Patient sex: M
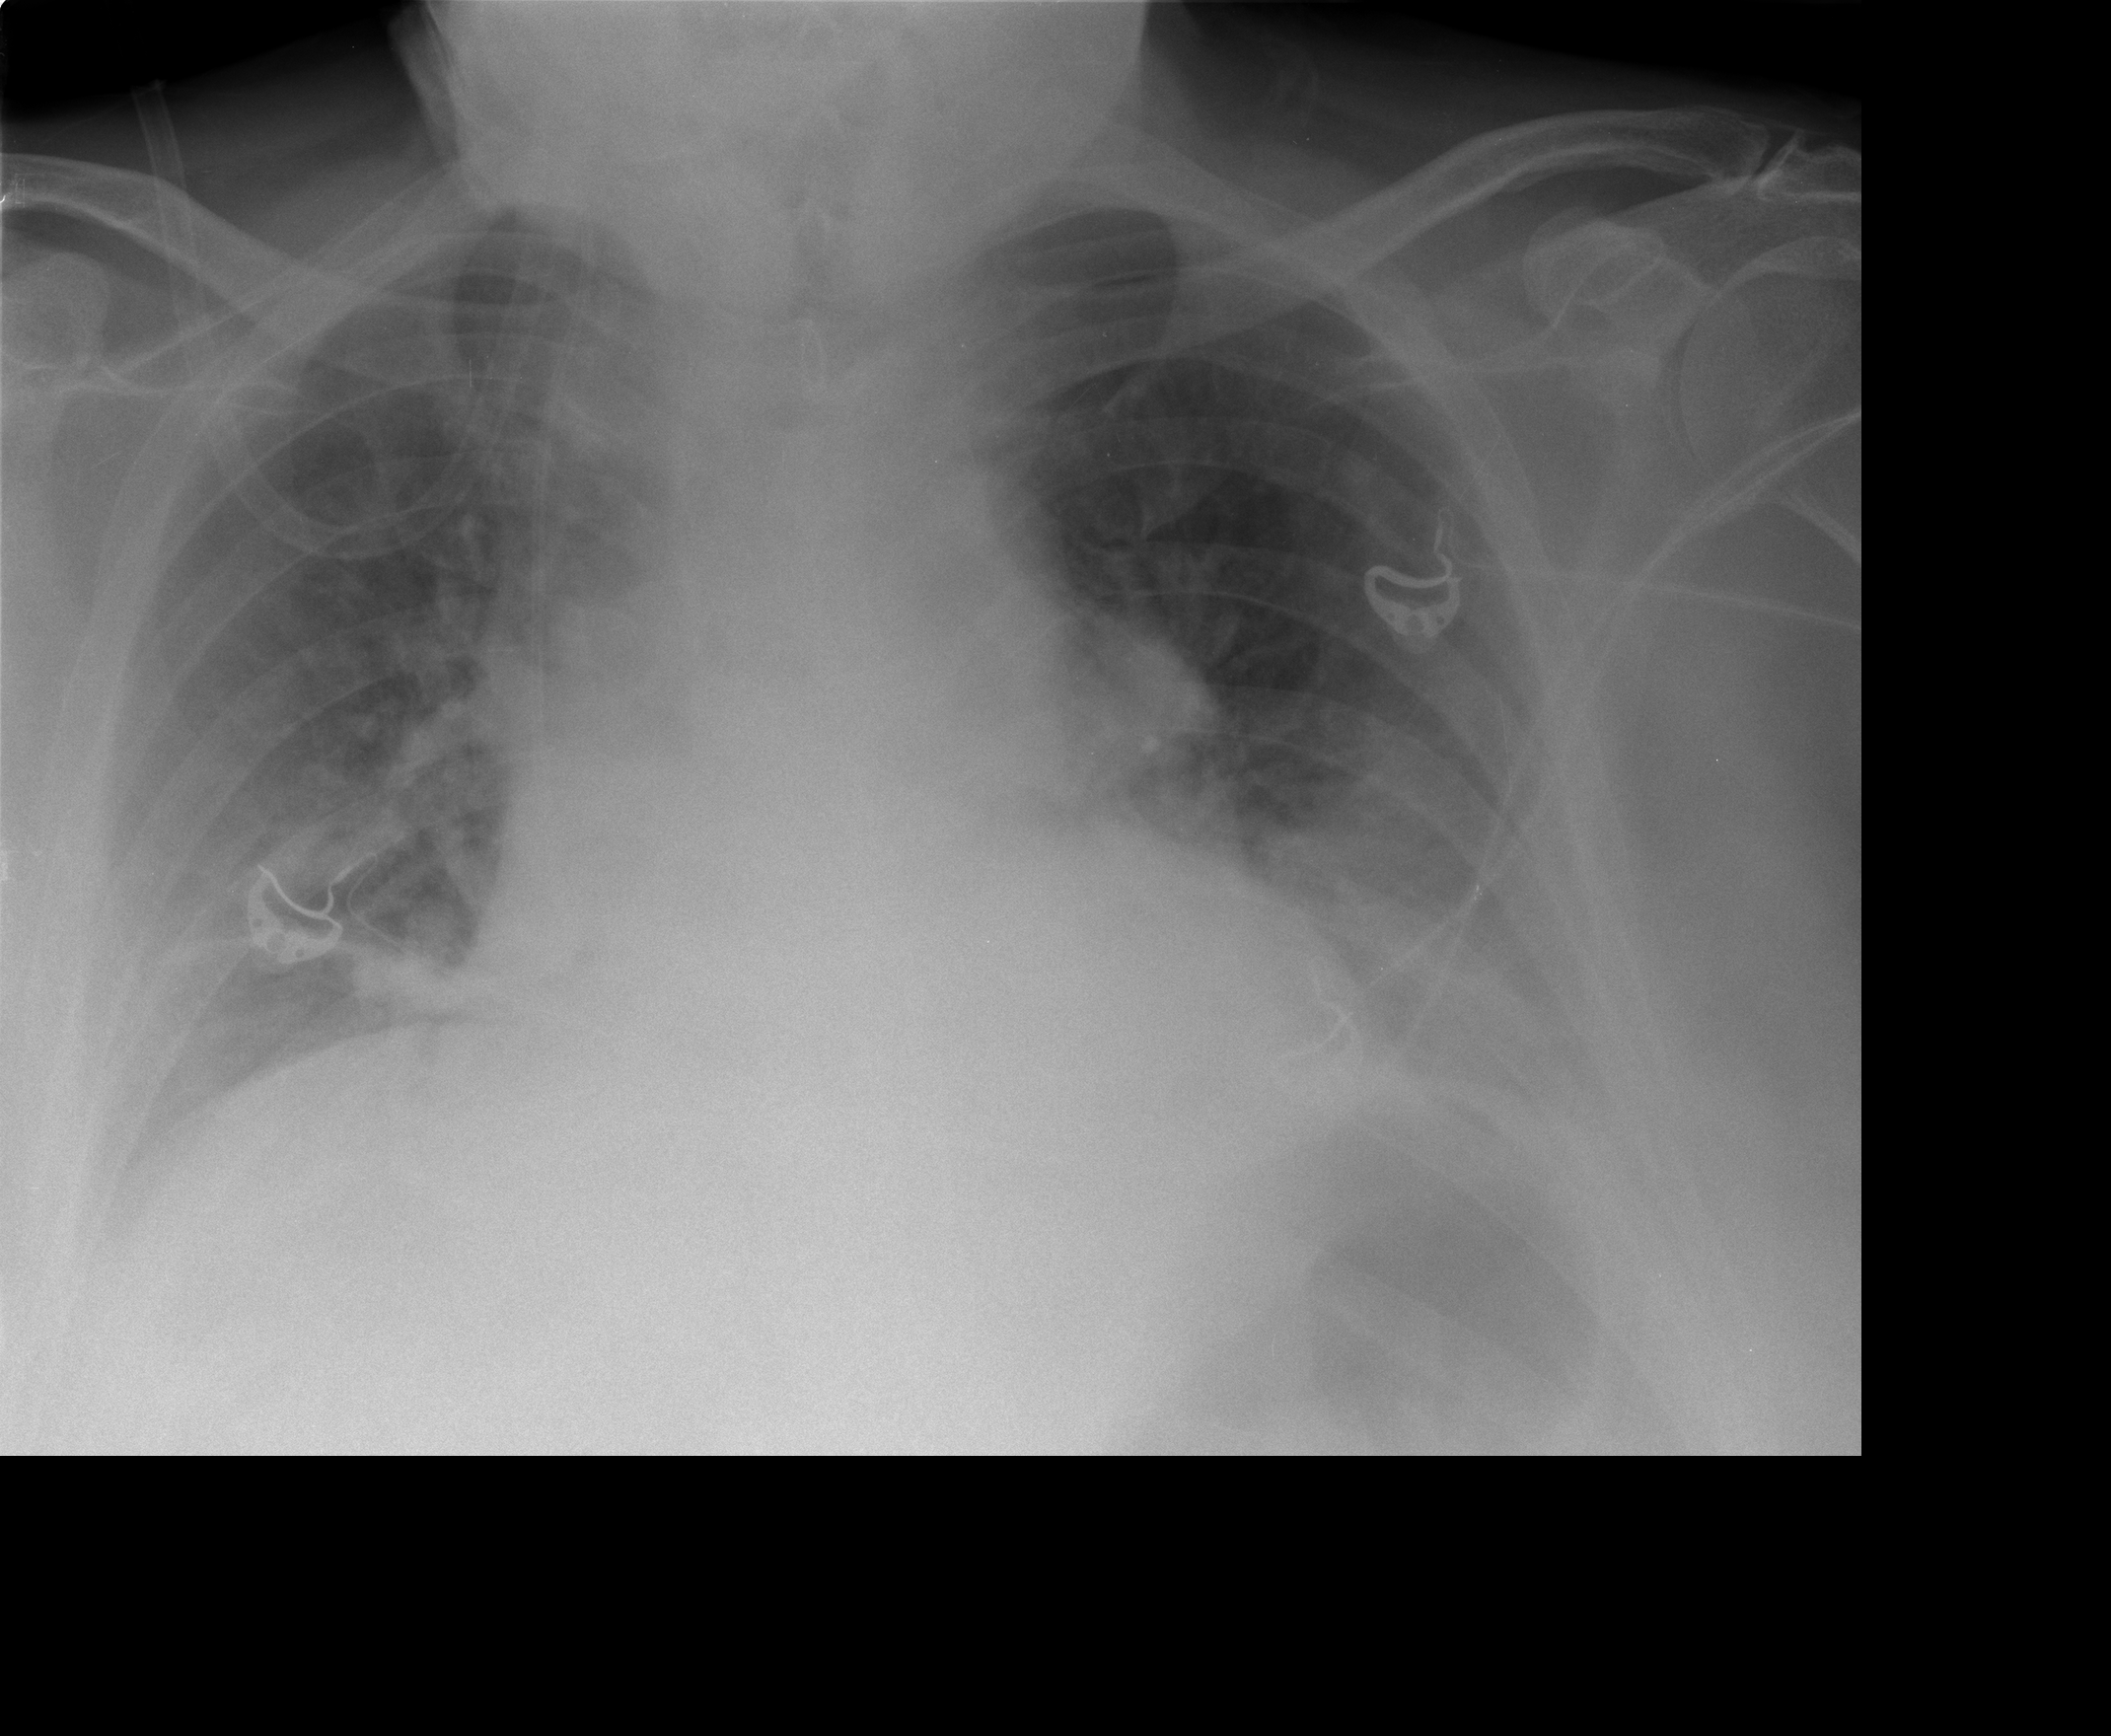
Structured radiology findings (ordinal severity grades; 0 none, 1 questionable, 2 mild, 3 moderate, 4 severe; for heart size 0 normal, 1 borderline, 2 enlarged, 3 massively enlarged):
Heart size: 1
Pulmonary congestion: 3
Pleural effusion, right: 1
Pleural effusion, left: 2
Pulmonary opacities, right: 1
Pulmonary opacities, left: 1
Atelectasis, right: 2
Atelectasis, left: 2